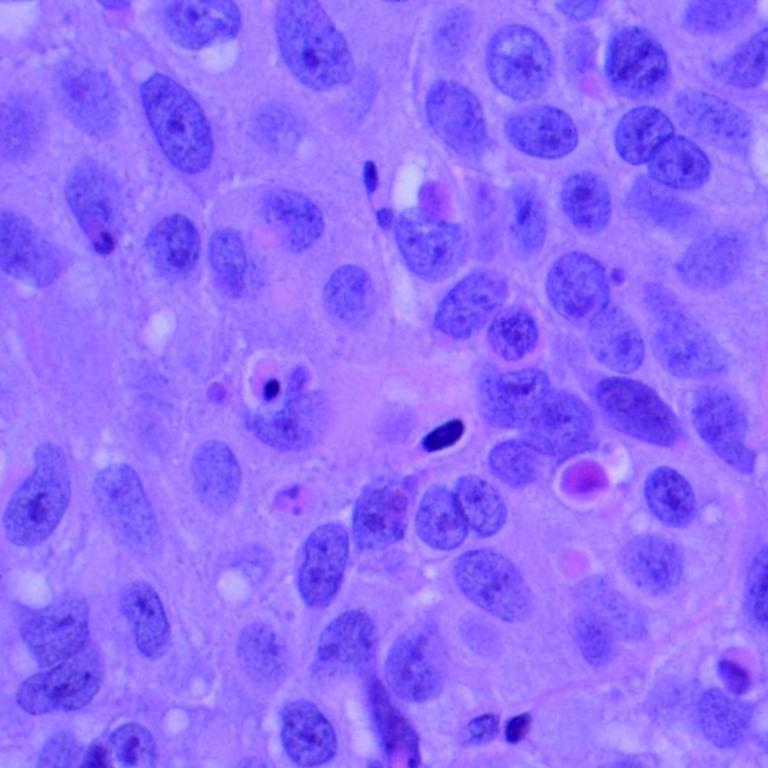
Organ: lung
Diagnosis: squamous carcinomas